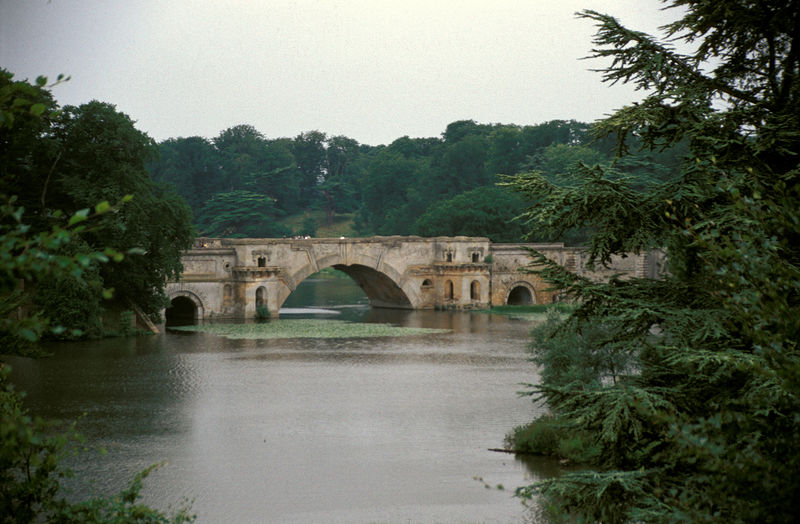
Titel: Park, Brücke über den großen See
Künstler: Lancelot "Capability" Brown
Standort: Woodstock, Oxfordshire
Institution: Blenheim Palace
Schlagwörter: baum, blau, blätter, himmel, laub, wasser, bäume, fluss, gelb, grün, landschaft, menschen, ocker, sand, see, teich, ufer, äste, fenster, grau, köpfe, pfeiler, vordergrund, anlage, gras, park, wiese, beige, leute, alt, architektur, stein, ast, hügel, kalt, natur, spiegelung, zweige, brücke, brüstung, gebüsch, gewässer, pflanze, pflanzen, england, wald, anhöhe, rund, turm, garten, himmelblau, sommer, wellen, ansicht, bogen, passanten, mauer, backstein, fußgänger, joche, böschung, strom, tannen, foto, fotografie, photographie, regen, bögen, türmchen, algen, bedeckt, zweig, wasserpflanzen, tanne, photo, fries, römer, sims, gesims, risalit, farbfoto, nadelbäume, seerosen, fichten, nadelholz, zeder, spaziergänger, breit, nadelhölzer, joch, buche, englischer garten, aufnahme, tropfen, englisch, römisch, bauwerk, widerlager, zedern, bildmitte, capability brown, wasserpflanzens